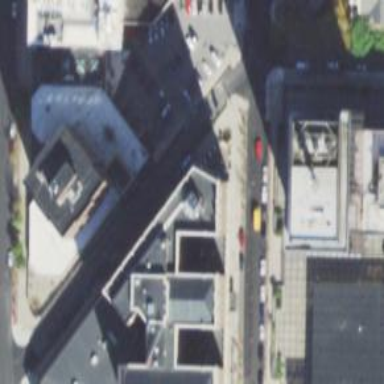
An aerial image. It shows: Hotel building.